【题型】选择题　【知识点】函数　【难度】easy
已知函数$f(x)=
\begin{cases}
\sin\pi x, & 0\leq x<1, \\
\tan\pi x, & 1\leq x<\dfrac{3}{2}.
\end{cases}$
若$a,b,c$互不相等，且$f(a)=f(b)=f(c)$，则$a+b+c$的取值范围是（ ）
\vspace{1em}
A. $\left(2,\dfrac{9}{4}\right)$ \hfill B. $\left[2,\dfrac{9}{4}\right)$ \hfill C. $\left(\dfrac{5}{2},\dfrac{11}{4}\right)$ \hfill D. $\left[\dfrac{5}{2},\dfrac{11}{4}\right)$
【解答】
\raggedright
\textbf{【答案】A}
\textbf{【分析】}作出函数的简图，结合图象及对称性可得答案.
\textbf{【详解】}设$f(a)=f(b)=f(c)=t$，作出$f(x)$的简图，

不妨设$a<b<c$，由正弦函数的对称性可知$a+b=1$，
由图可知$0<f(c)<1$，即$0<\tan\pi c<1$，解得$1<c<\dfrac{5}{4}$，
所以$a+b+c$的取值范围是$\left(2,\dfrac{9}{4}\right)$.
故选：A
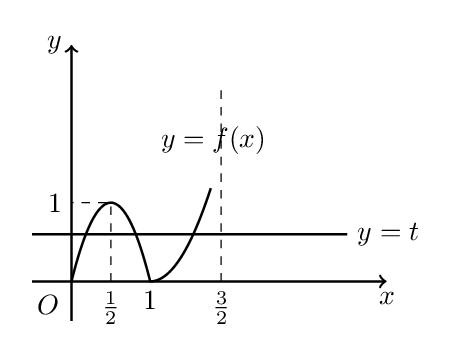